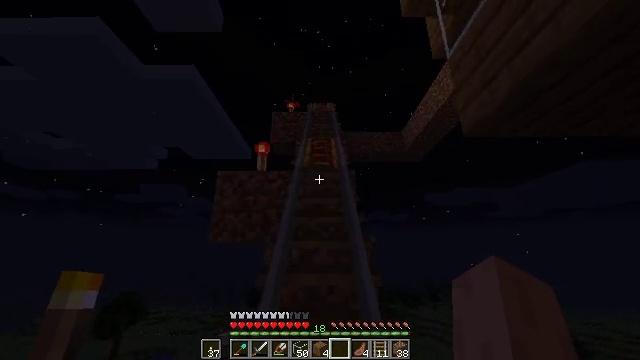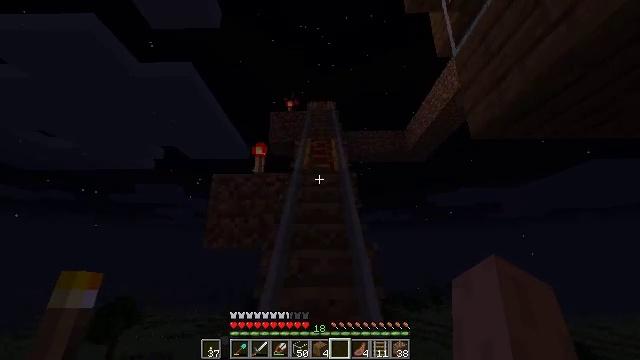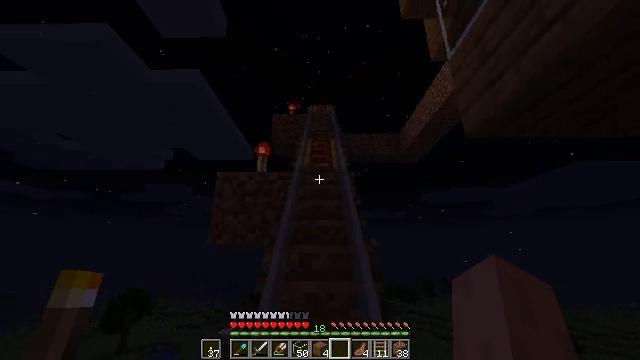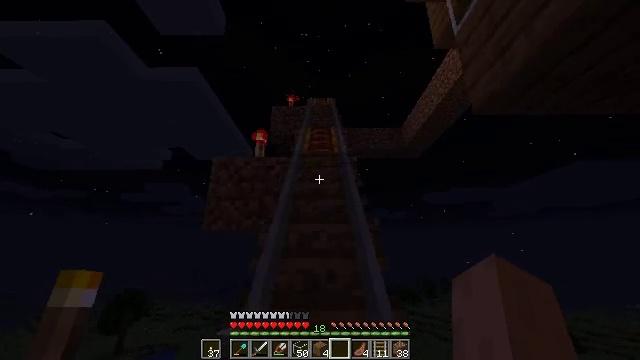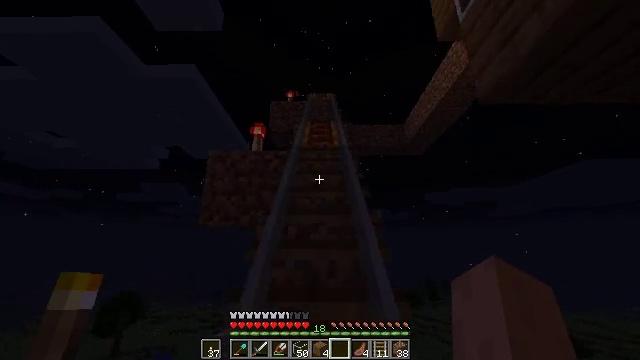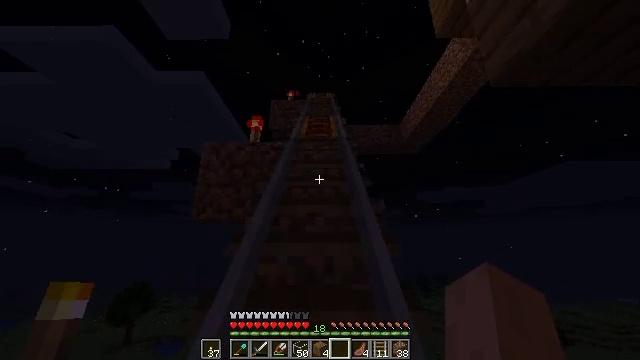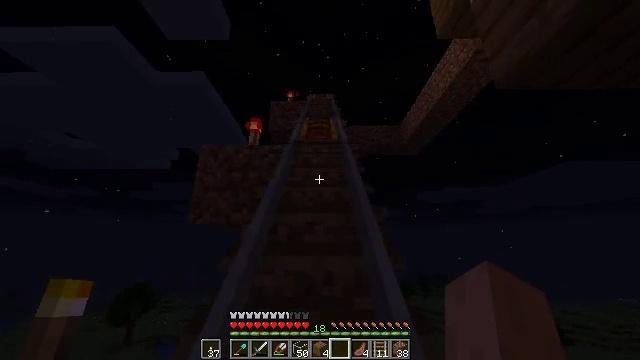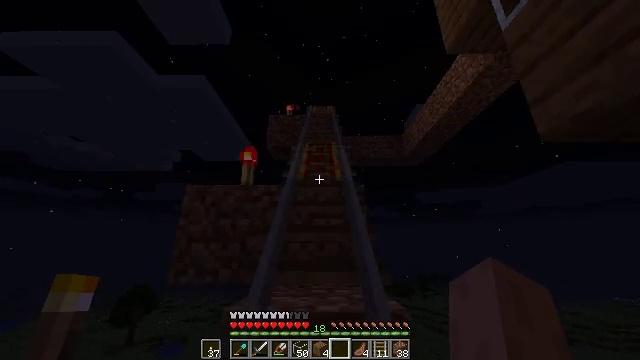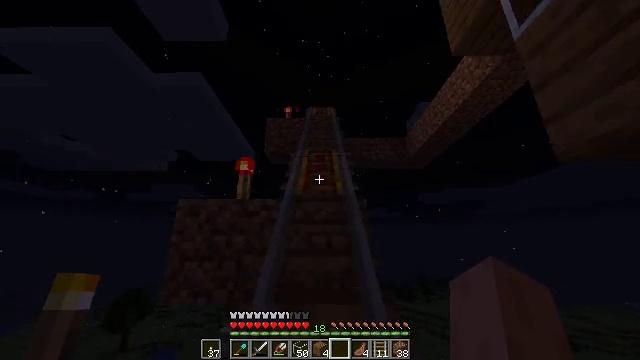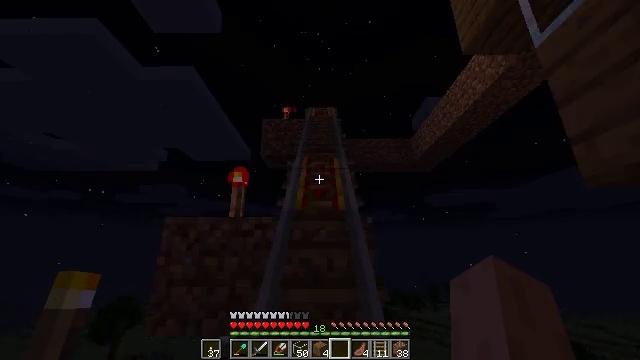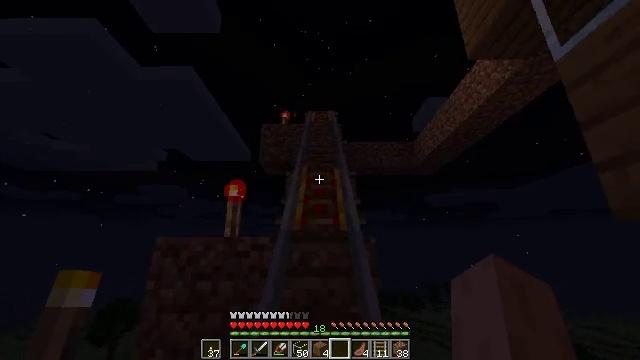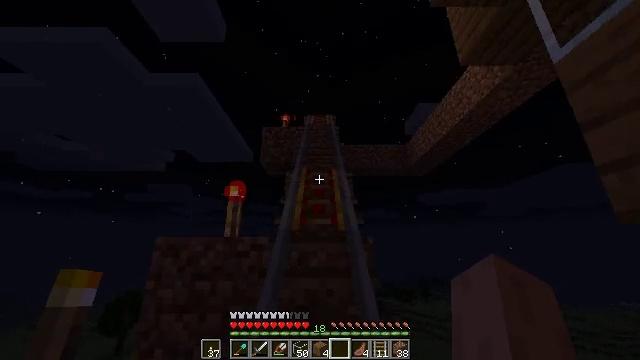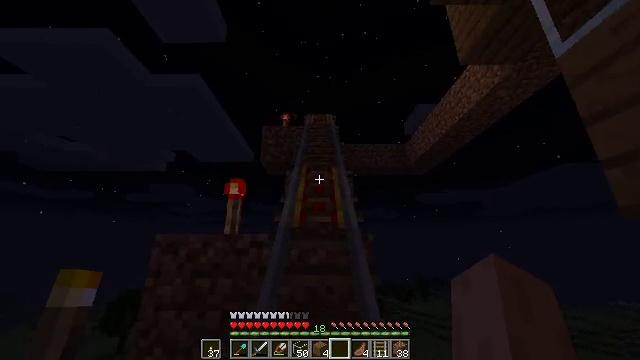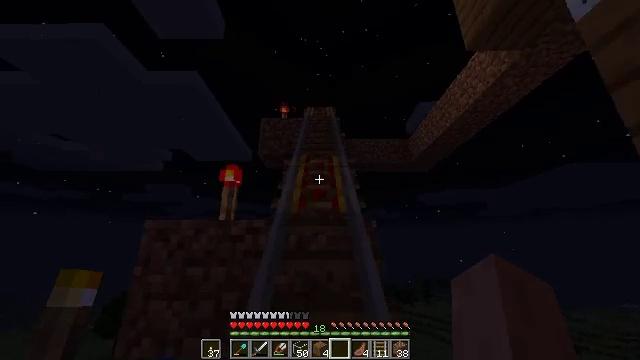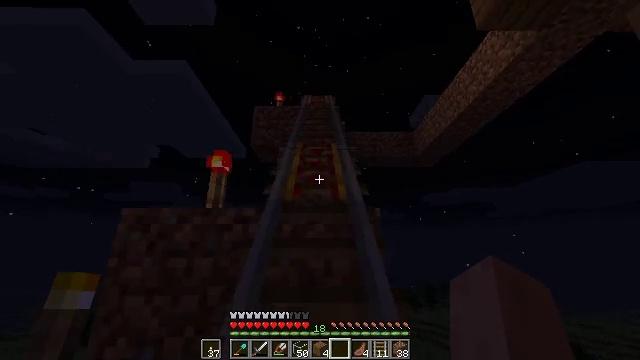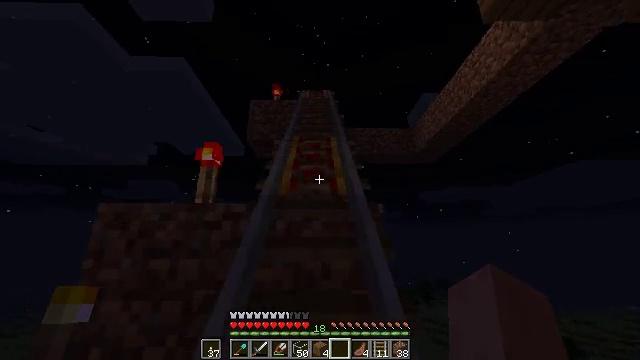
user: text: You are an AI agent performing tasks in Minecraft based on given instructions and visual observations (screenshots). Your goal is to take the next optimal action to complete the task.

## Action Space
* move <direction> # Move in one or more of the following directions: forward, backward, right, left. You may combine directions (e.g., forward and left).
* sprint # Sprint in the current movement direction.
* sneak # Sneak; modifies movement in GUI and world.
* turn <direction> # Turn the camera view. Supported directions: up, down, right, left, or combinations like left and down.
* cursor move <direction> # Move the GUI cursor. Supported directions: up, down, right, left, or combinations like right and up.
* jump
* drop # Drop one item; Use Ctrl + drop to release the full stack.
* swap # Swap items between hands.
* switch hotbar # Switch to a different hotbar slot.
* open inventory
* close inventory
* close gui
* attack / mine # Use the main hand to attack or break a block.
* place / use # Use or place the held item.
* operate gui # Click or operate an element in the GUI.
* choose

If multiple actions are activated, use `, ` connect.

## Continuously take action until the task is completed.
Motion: motion action
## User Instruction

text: Mine the glass to clear the view.
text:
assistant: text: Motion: move forward, sprint, jump
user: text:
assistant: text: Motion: move forward, sprint, jump
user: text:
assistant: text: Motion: move forward, sprint, jump
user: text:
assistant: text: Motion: move forward, jump
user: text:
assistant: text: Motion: move forward, jump
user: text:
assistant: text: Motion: move forward, jump
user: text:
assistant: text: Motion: move forward, sprint, jump
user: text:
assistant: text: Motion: move forward, sprint, jump
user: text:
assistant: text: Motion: move forward, sprint, jump
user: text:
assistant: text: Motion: move forward, sprint, jump
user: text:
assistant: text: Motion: move forward, jump
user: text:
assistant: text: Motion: move forward, jump
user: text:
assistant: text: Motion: move forward, jump
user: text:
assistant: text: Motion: move forward, jump
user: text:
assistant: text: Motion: move forward, jump
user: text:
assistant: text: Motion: move forward, jump
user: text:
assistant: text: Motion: move forward, sprint, jump
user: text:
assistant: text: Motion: move forward, sprint, jump
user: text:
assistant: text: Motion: move forward, sprint, jump
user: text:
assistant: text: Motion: move forward, jump
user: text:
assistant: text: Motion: move forward, jump
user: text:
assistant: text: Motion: move forward, jump
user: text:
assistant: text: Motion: move forward, jump
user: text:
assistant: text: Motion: move forward, sprint, jump
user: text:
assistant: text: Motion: move forward, sprint, jump
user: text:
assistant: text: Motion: move forward, sprint, jump
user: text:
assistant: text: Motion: move forward, sprint, jump
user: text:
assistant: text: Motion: move forward, jump
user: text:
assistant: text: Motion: move forward, jump
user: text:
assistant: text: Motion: move forward, jump